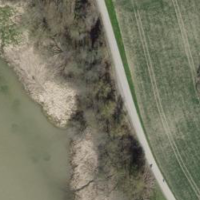
EUNIS habitat code: 52
Species observed at this site:
Equisetum telmateia
Cercopis vulnerata
Humulus lupulus
Buteo buteo
Poecile palustris
Milvus milvus
Polygonia c-album
Phyllobius glaucus
Sitta europaea
Ciconia ciconia
Cichorium intybus